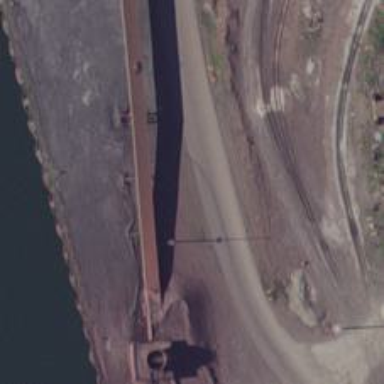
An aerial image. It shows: Rail spur service.